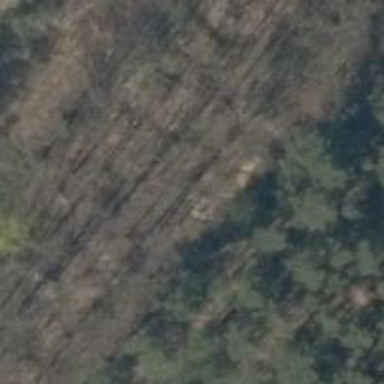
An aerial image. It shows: Cliff in nature.